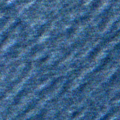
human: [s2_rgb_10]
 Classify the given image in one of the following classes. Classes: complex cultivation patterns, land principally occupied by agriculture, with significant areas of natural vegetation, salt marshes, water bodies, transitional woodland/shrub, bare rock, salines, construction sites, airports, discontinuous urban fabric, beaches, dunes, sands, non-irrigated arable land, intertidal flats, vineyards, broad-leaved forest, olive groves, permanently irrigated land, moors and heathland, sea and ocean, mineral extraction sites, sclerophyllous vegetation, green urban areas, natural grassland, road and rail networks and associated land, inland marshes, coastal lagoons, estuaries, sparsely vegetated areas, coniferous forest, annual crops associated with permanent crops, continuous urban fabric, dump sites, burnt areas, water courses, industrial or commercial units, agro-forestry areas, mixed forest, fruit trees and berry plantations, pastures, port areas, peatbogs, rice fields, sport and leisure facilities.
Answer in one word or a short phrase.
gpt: sea and ocean